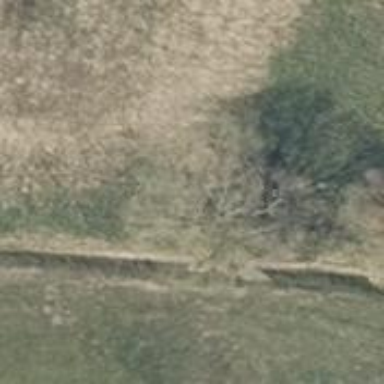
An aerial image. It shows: Deciduous broadleaved tree.